Question: I have recently started working on IOS app development and was encountering an issue. I have downloaded XCode 6.1.1 and my target SDK is IOS 8.1.
On building and running my application I dont have the mobile/Iphone interface coming up in which I can check my layout how the app will be presented once it is deployed on Iphone. All I get is a rectangular box which is definitely not resizable and I am unable to check my app.
On this rectangular box which is definitely not the one I am expecting, I can see my labels and buttons in a crap state.
I tried changing the SDK version to 7.1, changed the build type from debug to release, change the deployment target to 7.1 also, using Iphone 5S,7.1 simulator also but the issue seems non-resolved.

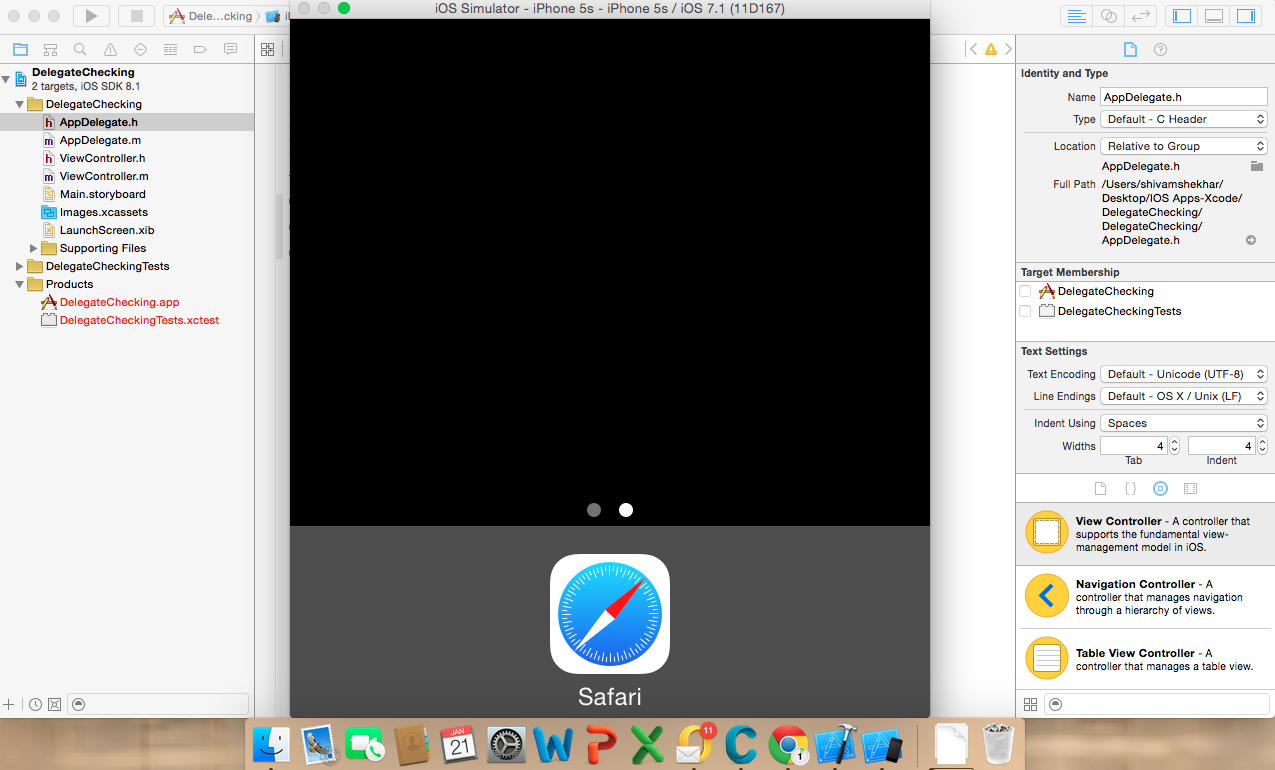
Answer: It looks like you're on 100% zoom, so you should be able to see the full phone by zooming out. In the iOS simulator, in the top bar go to Window->Scale and select 50% or 75%. If the zoom level is the problem, that should fix it. Hope it helps :)